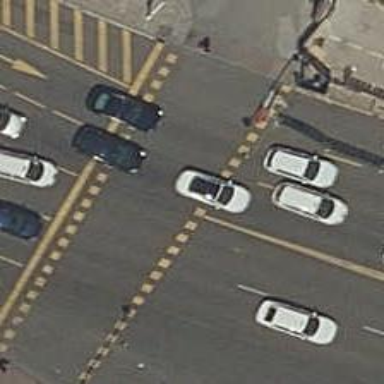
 there are traffic signals and zebra crossing."